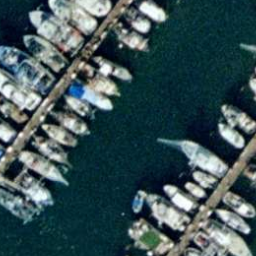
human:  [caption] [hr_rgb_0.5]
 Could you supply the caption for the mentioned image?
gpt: Lots of boats docked in lines at the harbor .

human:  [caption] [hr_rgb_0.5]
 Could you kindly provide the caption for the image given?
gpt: Lots of boats docked at the harbor .

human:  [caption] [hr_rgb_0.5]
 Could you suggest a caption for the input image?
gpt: Many boats docked in lines at the harbor and the water is deep blue .

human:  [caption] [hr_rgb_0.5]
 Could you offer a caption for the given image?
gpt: Many boats docked neatly at the harbor and just a few positions are free .

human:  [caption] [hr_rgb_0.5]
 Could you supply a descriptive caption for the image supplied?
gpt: Lots of boats docked neatly at the harbor and just a few positions are free .